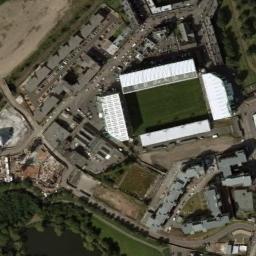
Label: stadium